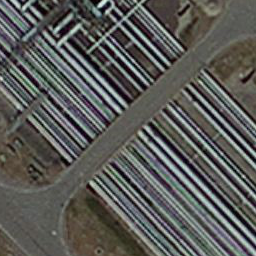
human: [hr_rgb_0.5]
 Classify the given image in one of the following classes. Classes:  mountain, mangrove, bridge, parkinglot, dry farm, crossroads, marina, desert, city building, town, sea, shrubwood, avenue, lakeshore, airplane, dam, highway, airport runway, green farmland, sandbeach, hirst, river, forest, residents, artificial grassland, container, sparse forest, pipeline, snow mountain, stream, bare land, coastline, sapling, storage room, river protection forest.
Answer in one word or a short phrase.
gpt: pipeline